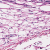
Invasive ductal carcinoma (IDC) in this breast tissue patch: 1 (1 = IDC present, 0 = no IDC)